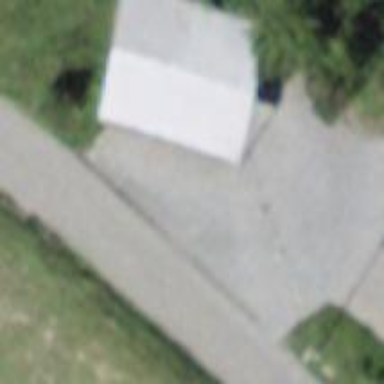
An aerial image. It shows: Shed.